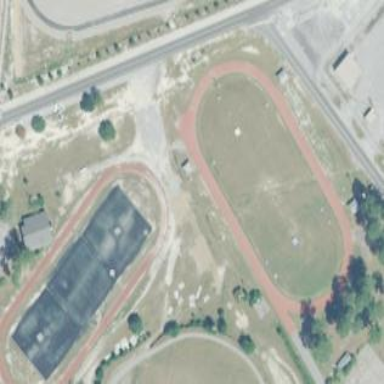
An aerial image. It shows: Track in leisure land.